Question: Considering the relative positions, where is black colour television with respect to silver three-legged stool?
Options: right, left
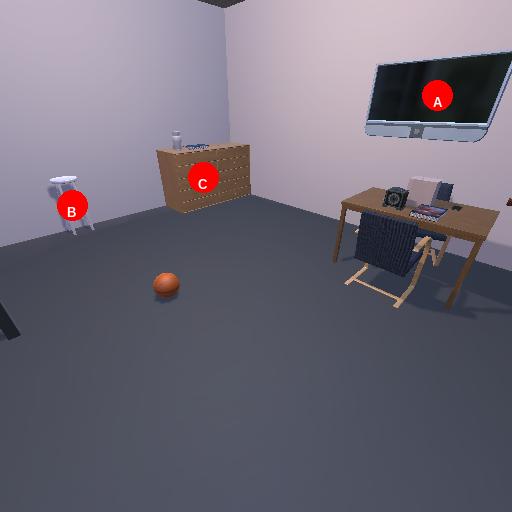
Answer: right